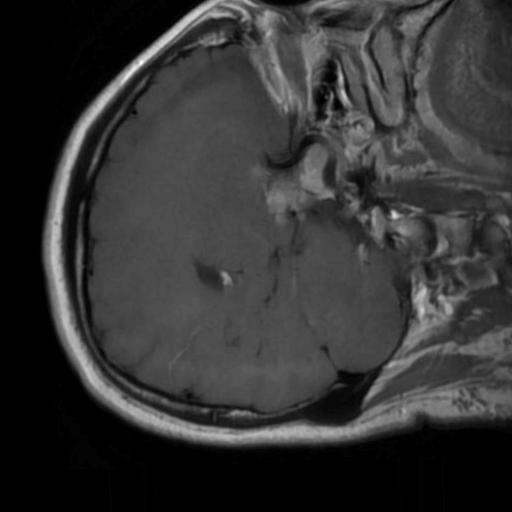
Label: brain_tumor